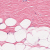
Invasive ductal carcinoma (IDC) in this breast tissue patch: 0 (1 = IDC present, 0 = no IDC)